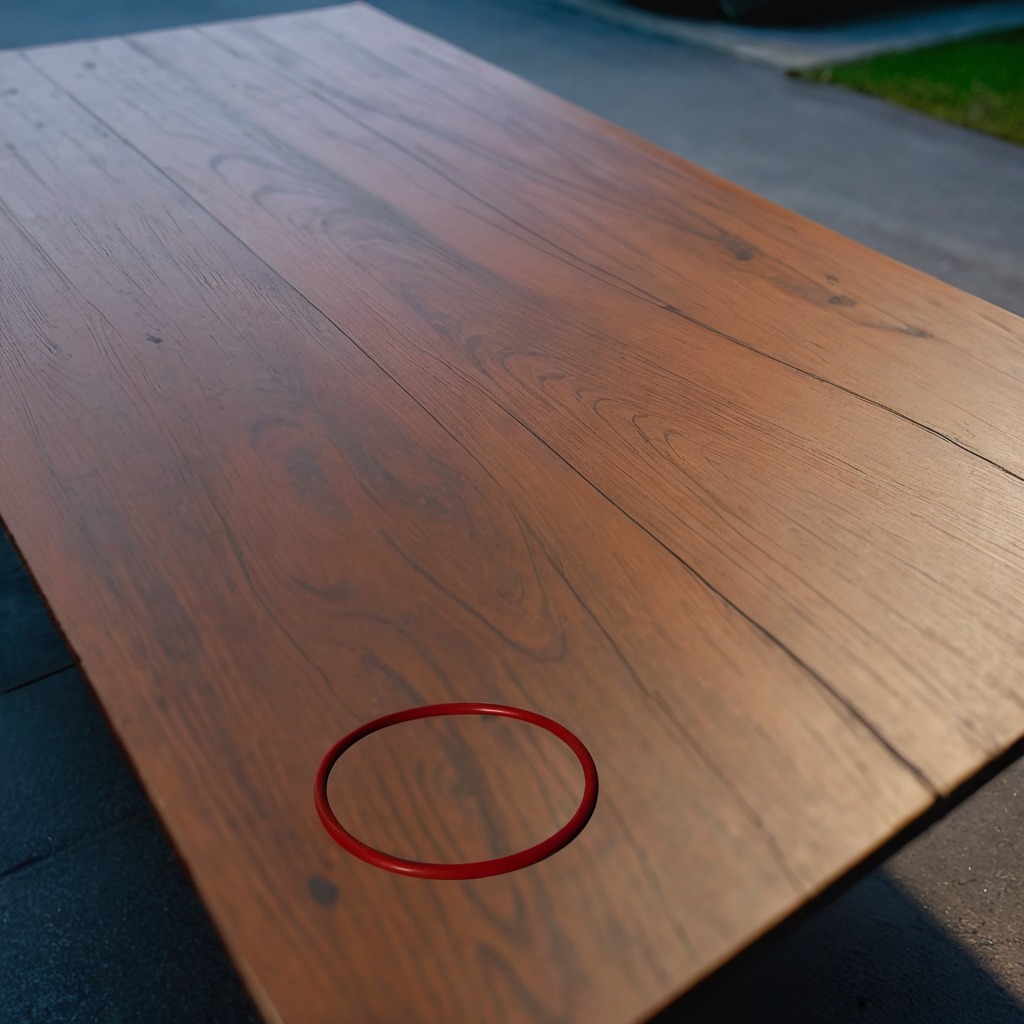
A rubber O-ring is lying on the old table.